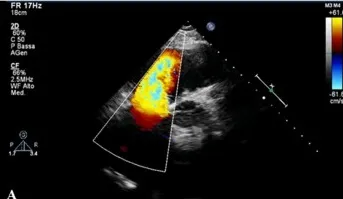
The echocardiography shows a degeneration of tricuspid biological prosthesis with severe regurgitation.
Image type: radiology (ultrasound)